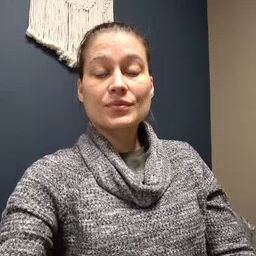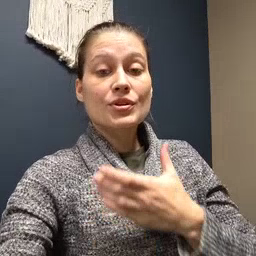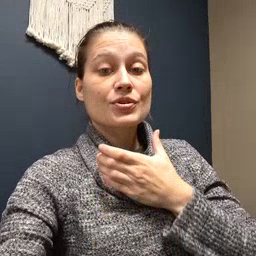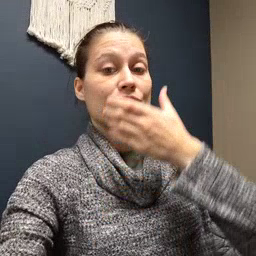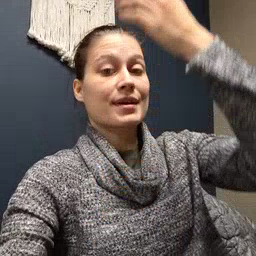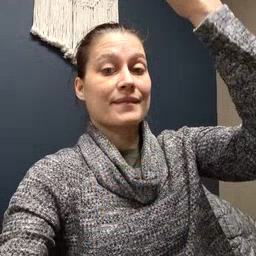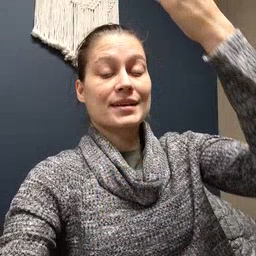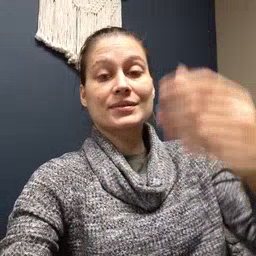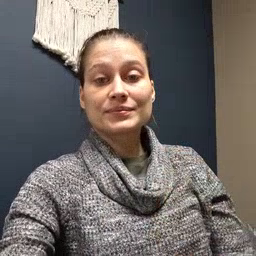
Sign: giraffe